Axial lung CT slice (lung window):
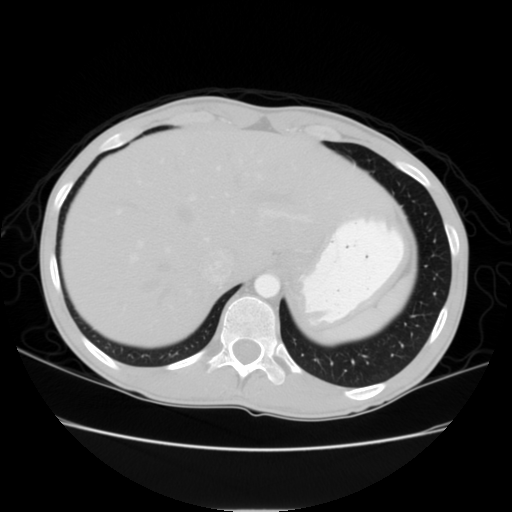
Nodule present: no